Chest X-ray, AP view. Patient: 73 years old, sex M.
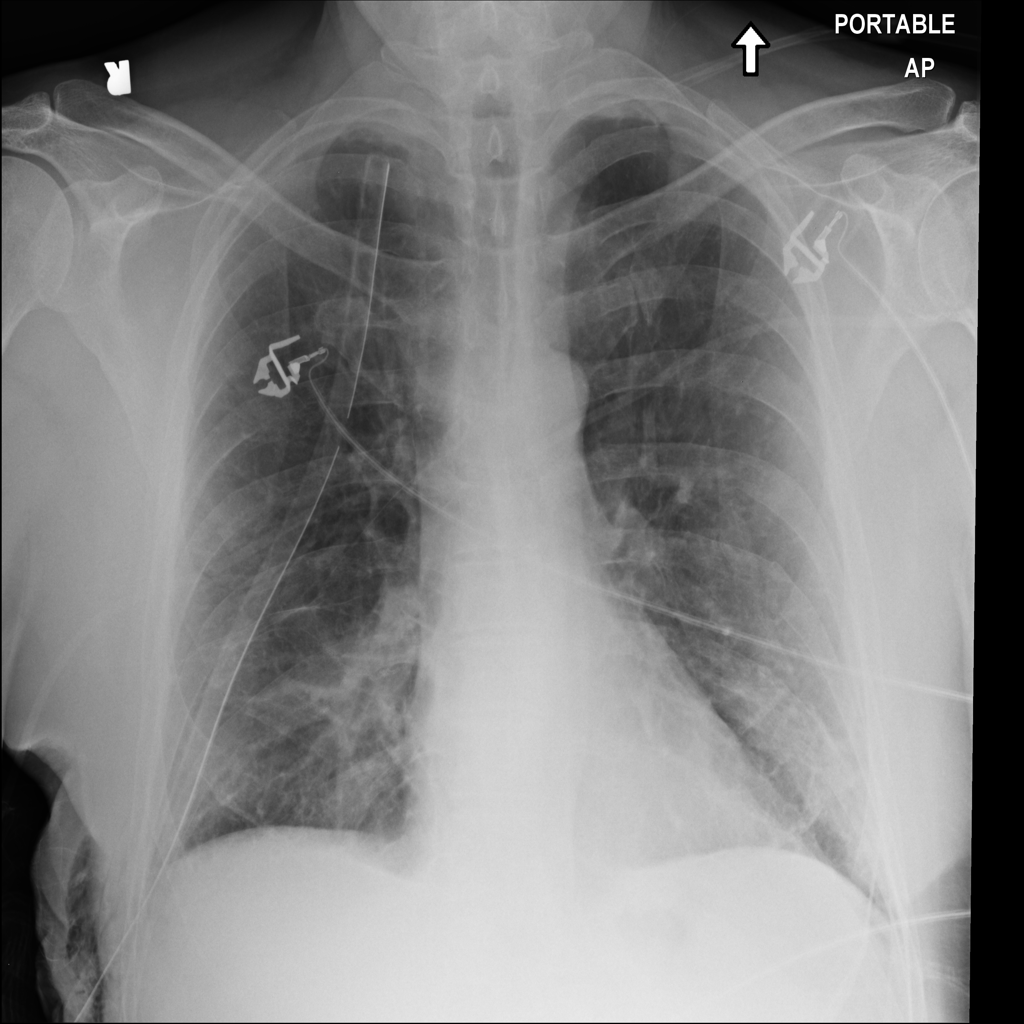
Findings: Atelectasis